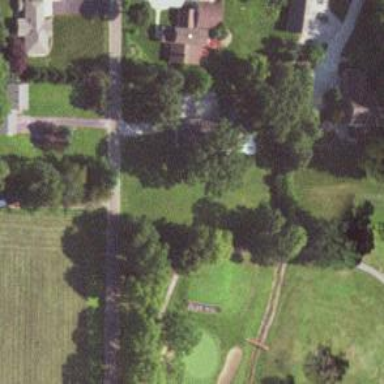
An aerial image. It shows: Path used for both walking and golf.